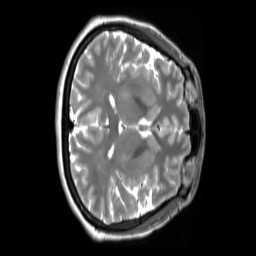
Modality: T2w
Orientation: axial
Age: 40
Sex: female
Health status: ill
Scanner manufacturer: siemens
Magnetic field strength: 3 T
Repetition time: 2.8 s
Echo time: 0.326 s